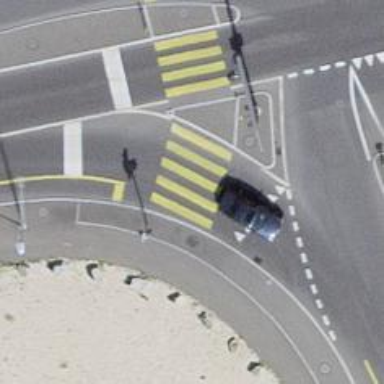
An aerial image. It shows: Road crossing with traffic signals.